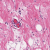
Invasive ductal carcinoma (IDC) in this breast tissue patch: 0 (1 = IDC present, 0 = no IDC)